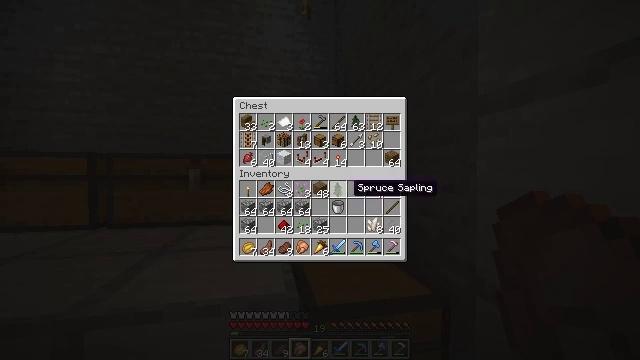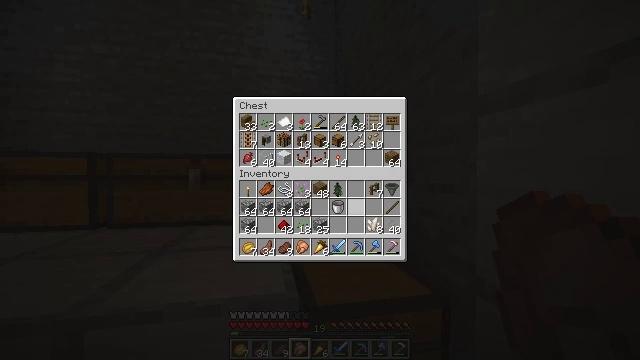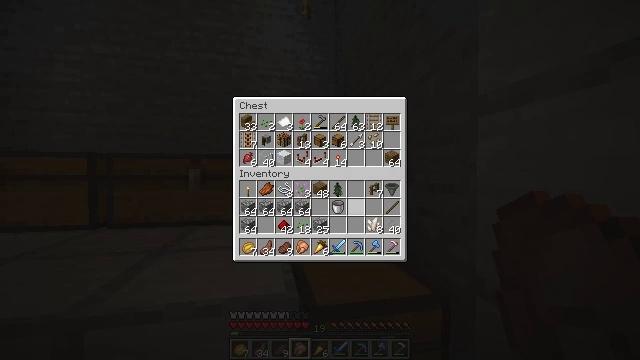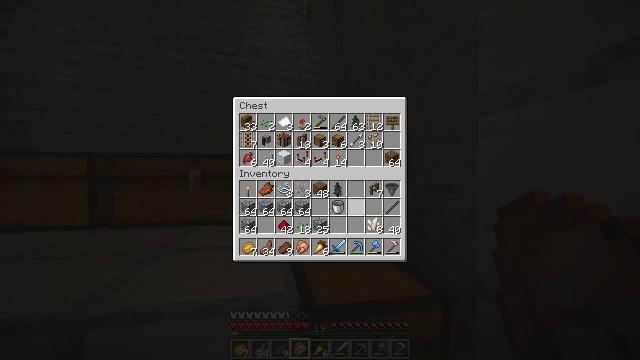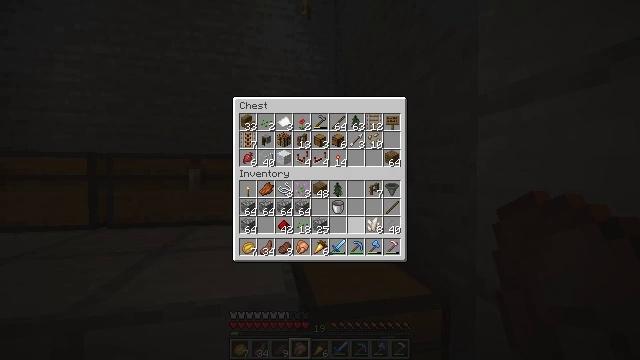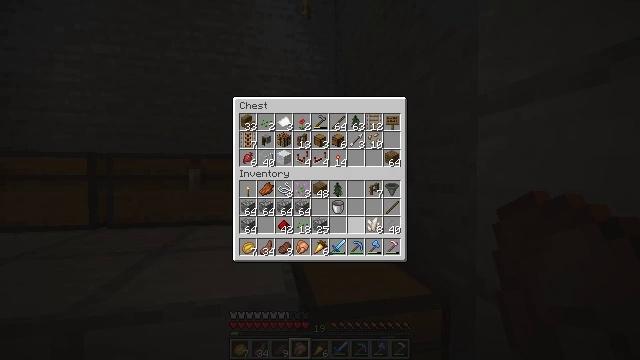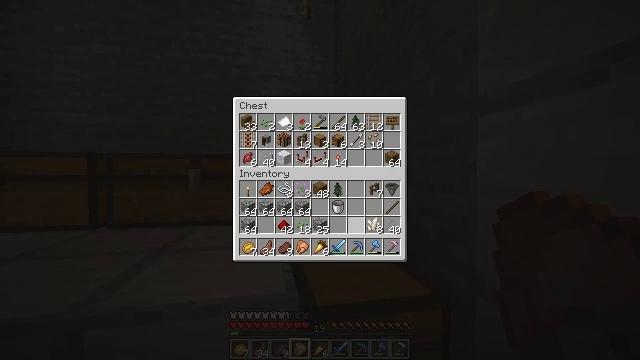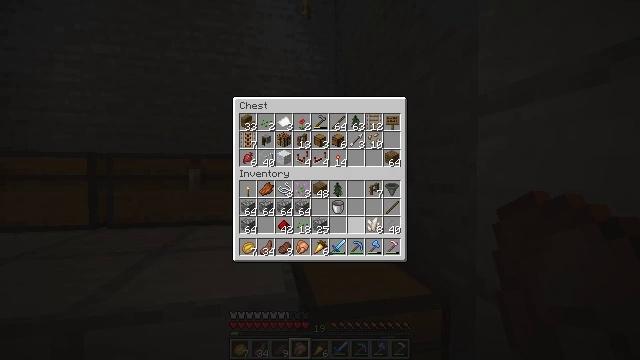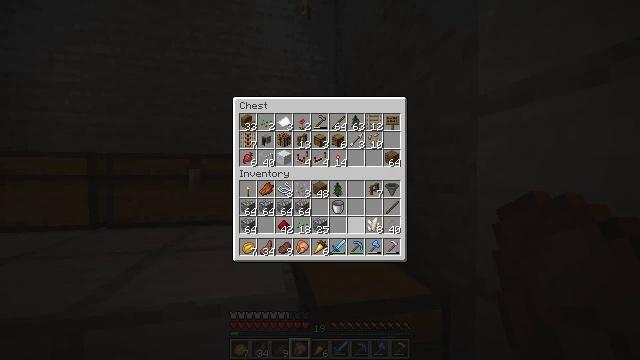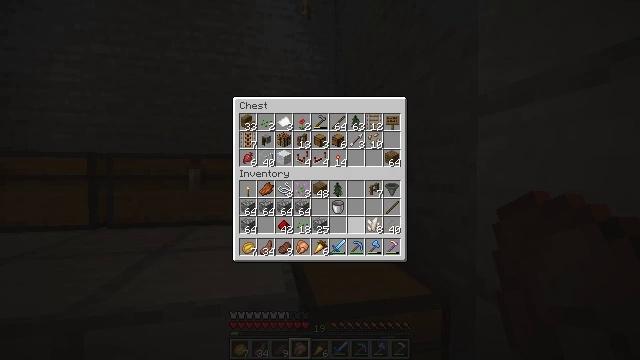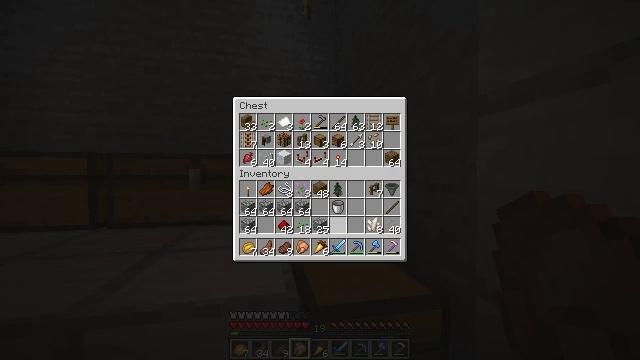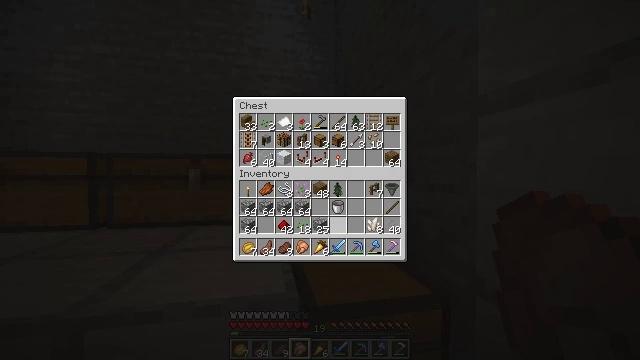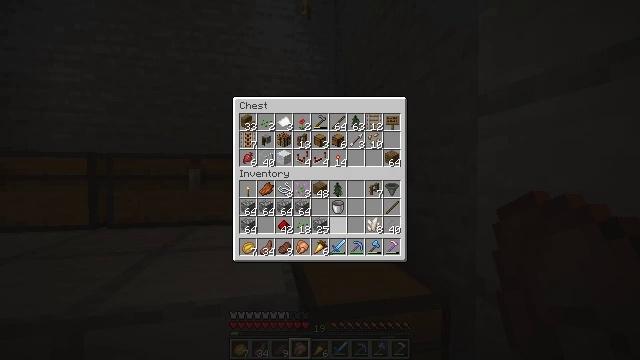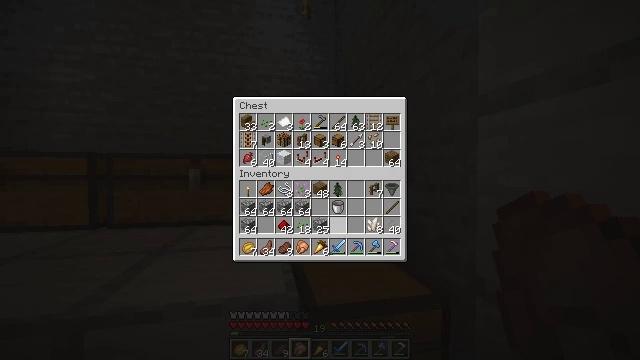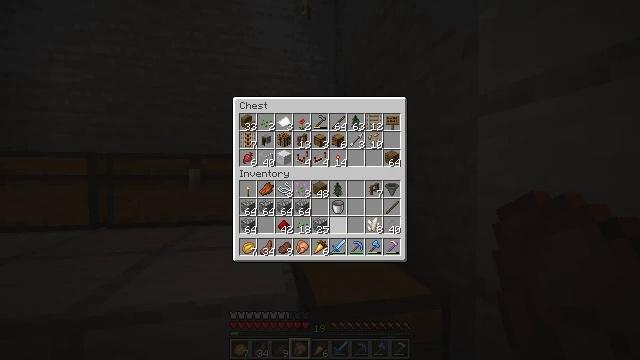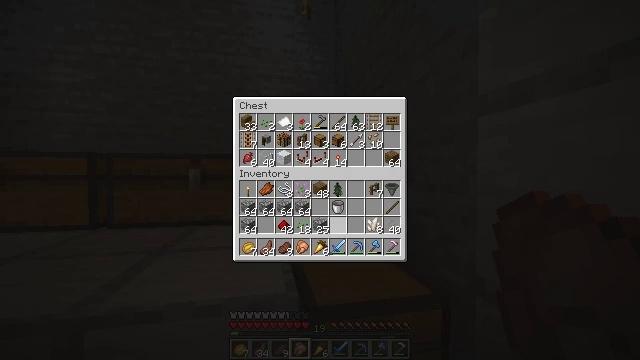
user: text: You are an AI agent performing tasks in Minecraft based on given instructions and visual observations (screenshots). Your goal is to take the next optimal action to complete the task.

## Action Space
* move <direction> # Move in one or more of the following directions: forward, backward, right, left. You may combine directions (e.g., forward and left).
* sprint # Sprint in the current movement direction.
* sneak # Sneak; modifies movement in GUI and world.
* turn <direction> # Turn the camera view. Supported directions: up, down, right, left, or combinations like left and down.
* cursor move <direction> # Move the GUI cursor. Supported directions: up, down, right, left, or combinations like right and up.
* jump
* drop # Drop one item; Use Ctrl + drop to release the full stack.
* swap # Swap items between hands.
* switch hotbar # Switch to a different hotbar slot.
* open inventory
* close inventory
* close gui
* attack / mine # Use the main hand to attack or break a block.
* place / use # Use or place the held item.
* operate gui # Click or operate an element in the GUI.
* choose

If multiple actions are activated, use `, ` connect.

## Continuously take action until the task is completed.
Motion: motion action
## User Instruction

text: Break the mature wheat plants.
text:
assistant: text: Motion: sneak, turn down
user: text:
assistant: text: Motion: sneak
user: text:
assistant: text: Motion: sneak
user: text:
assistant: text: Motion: sneak
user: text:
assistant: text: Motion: sneak
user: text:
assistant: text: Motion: sneak
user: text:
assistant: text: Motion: sneak
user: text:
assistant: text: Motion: sneak
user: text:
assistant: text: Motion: sneak
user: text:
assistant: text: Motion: sneak
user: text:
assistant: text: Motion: sneak
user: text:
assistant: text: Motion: sneak
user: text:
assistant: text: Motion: sneak
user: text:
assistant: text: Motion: sneak
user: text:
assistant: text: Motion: sneak
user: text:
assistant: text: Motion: sneak
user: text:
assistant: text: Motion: sneak
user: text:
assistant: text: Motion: sneak
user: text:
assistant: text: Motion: sneak
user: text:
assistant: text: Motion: sneak
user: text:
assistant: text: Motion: sneak
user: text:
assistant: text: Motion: sneak
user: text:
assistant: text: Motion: sneak
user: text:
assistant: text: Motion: sneak
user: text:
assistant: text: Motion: sneak
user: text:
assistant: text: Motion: sneak
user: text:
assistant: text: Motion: sneak
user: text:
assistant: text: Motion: sneak
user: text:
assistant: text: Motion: sneak
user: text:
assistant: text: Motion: sneak